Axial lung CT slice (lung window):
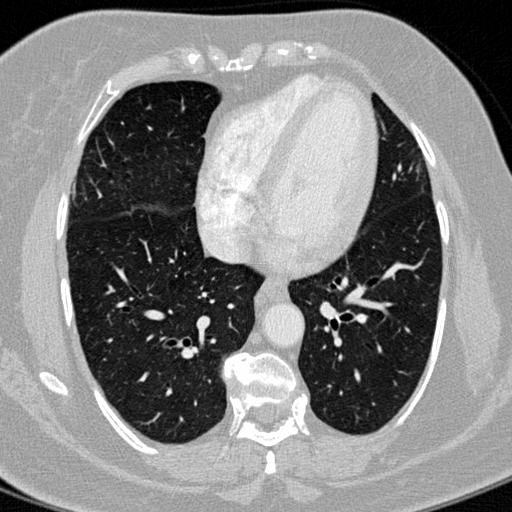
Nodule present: no